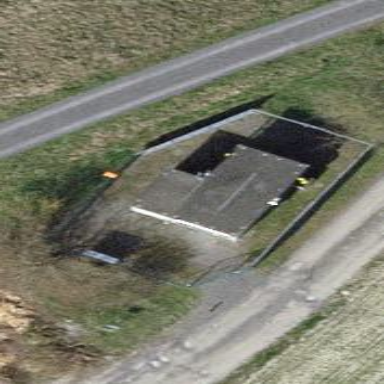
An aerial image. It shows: Service building.